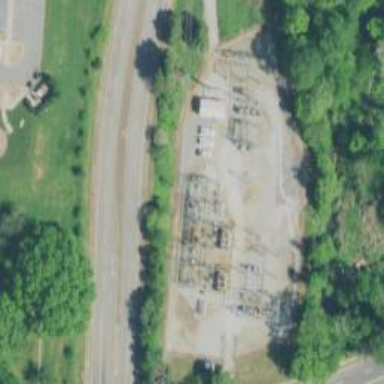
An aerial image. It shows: Distribution level power substation surrounded by fence.